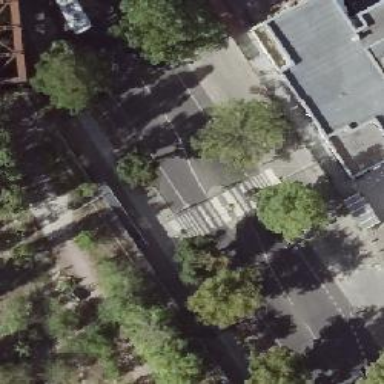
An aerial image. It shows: Tertiary road with separate asphalt sidewalks and exclusive cycle lanes on both sides.